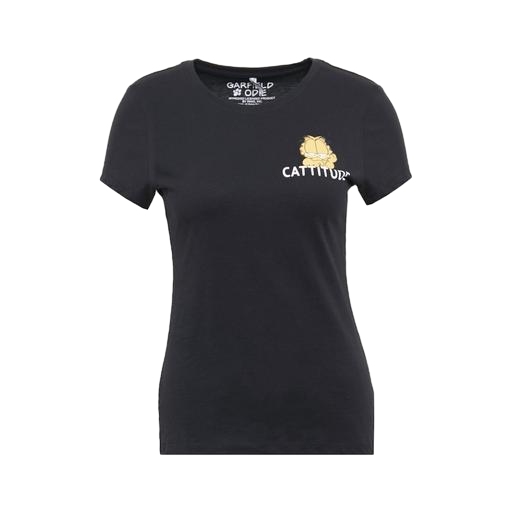
black u tee front cat, black women's kocktail choupette tshirt, women's tee, white background